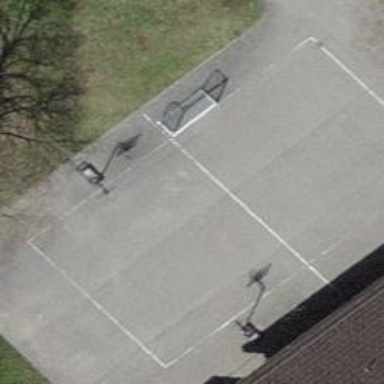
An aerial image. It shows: Sports pitch with asphalt surface for soccer and basketball.